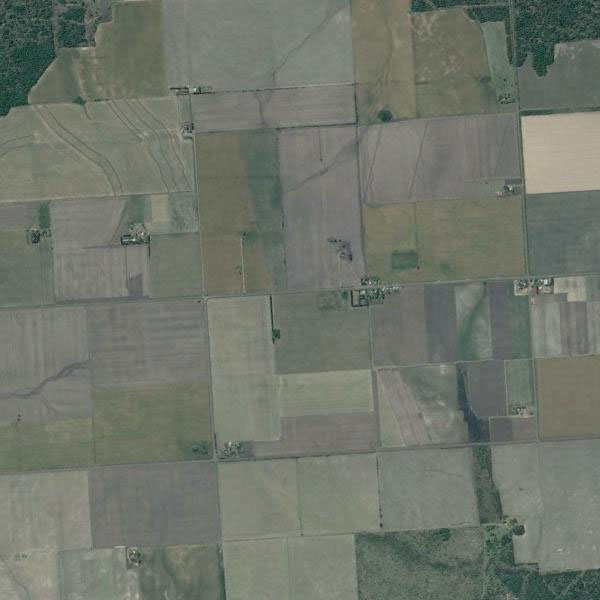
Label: Farmland